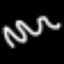
Label: squiggle